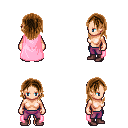
a pixel art fantasy rpg character, female body template, human, light skin, pink cape, magenta pants, brown long hairstyle, maroon shoes, four views (front, back, left, right), 2x2 character sprite sheet, small pixel art, hard edges, no anti-aliasing